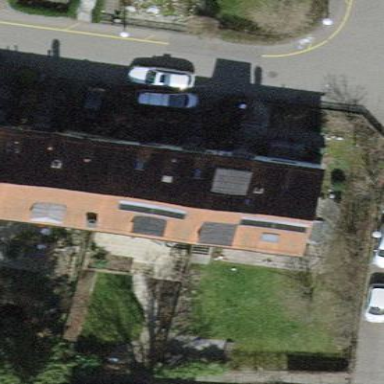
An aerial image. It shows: Building with tile roof.